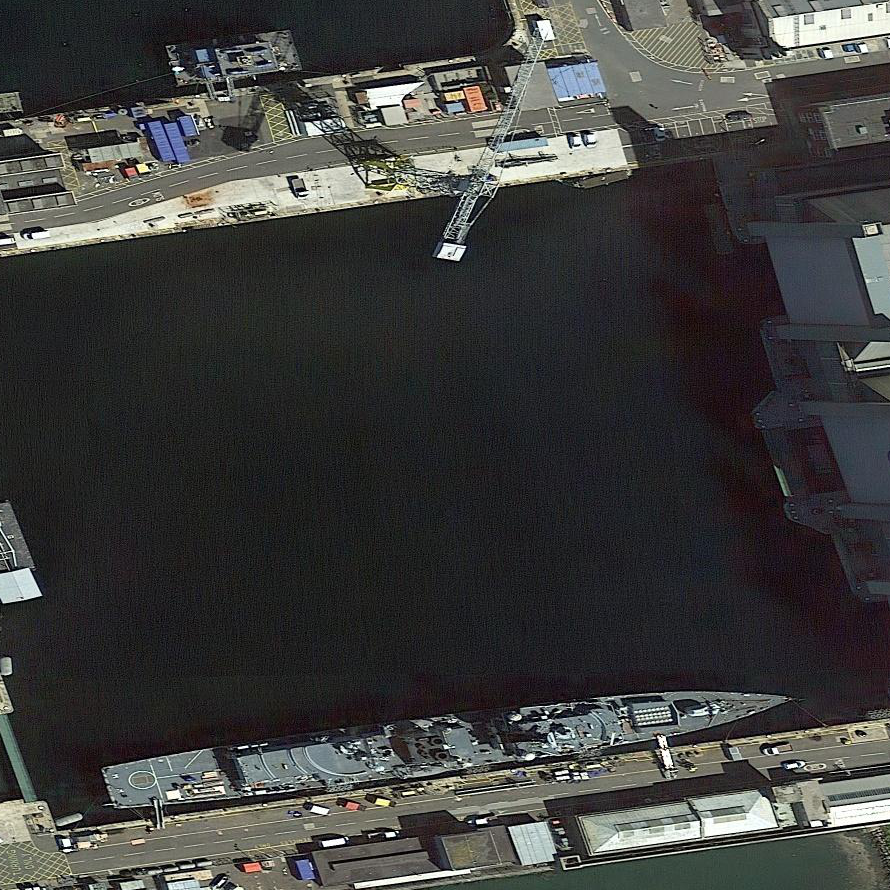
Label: Type_45_destroyer